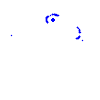
Particle: proton